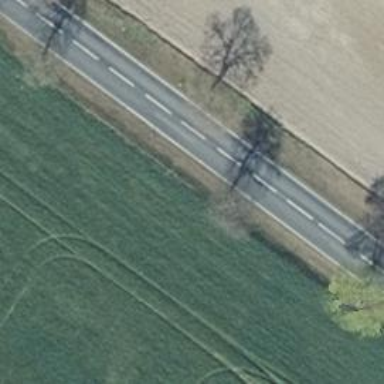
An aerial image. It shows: Row of deciduous broadleaved trees.